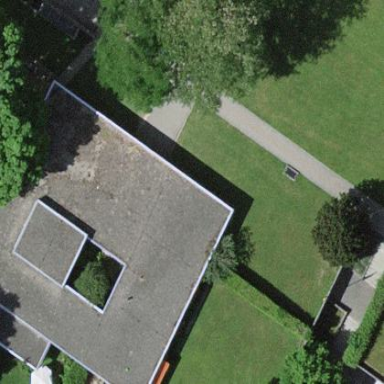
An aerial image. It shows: Residential building with flat roof.